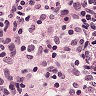
Metastatic tissue present: no